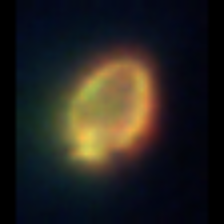
Taxon: Ciliates
Group: Other